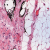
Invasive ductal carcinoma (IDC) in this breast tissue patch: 0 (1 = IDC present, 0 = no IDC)